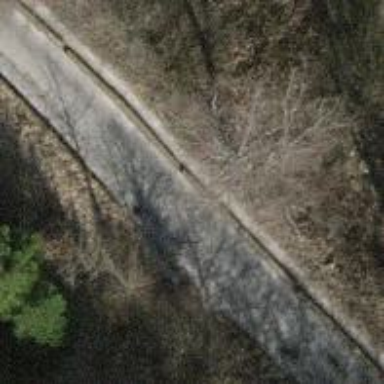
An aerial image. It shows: Unclassified road with asphalt surface.